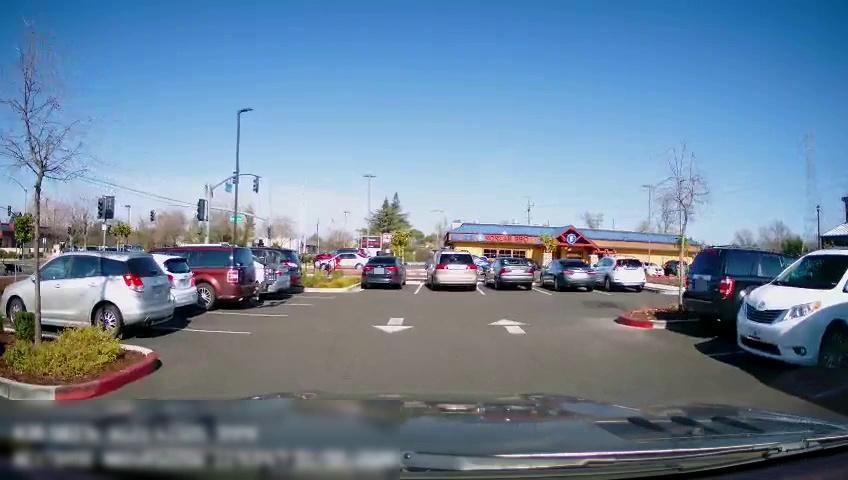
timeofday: Day
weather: Sunny
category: Drivable Space
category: Vehicles | SUV
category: Vehicles | SUV
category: Vehicles | SUV
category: Vehicles | Car
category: Vehicles | Car
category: Vehicles | SUV
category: Vehicles | Car
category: Vehicles | Car
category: Vehicles | Car
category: Vehicles | SUV
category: Vehicles | Car
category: Vehicles | SUV
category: Vehicles | Car
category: Vehicles | SUV
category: Vehicles | Car
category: Vehicles | SUV
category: Traffic | Lights
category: Traffic | Signs
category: Traffic | Lights
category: Traffic | Signs
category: Traffic | Lights
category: Traffic | Lights
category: Traffic | Lights
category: Traffic | Lights